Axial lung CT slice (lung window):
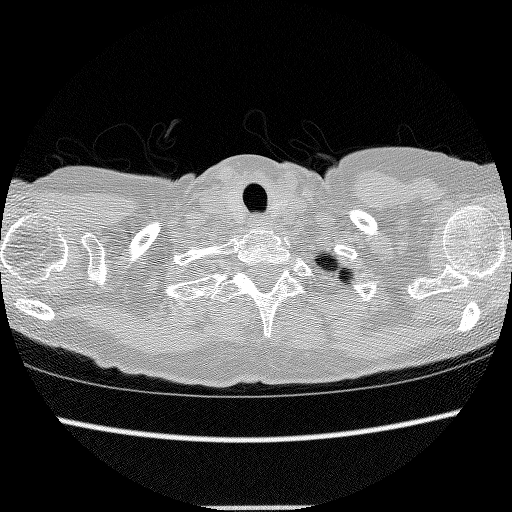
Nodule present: no